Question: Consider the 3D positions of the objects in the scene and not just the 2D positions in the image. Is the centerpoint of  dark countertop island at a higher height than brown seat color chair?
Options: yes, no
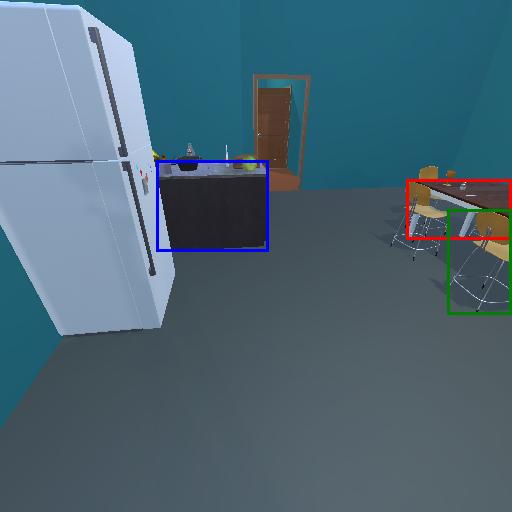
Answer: yes